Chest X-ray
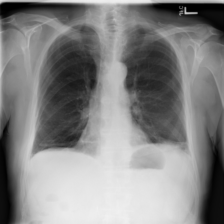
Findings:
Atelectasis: positive
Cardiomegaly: negative
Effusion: negative
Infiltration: negative
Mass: negative
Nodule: negative
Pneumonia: negative
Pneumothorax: negative
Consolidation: negative
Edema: negative
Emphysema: negative
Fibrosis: negative
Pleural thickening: negative
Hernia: negative